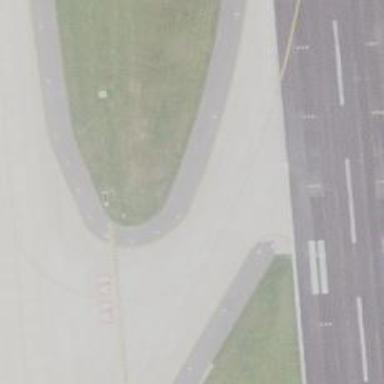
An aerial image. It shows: Image of taxiway at airport.